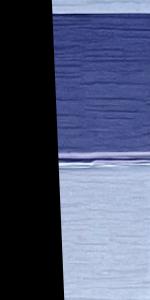
Label: Empty